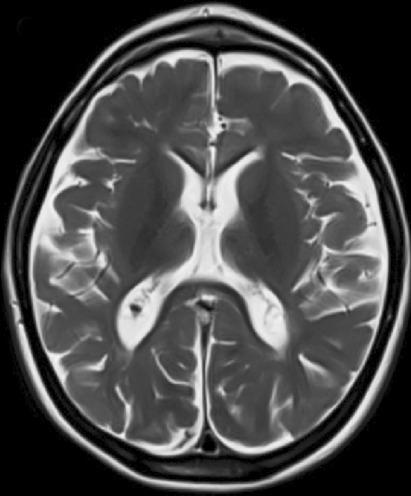
Label: notumor